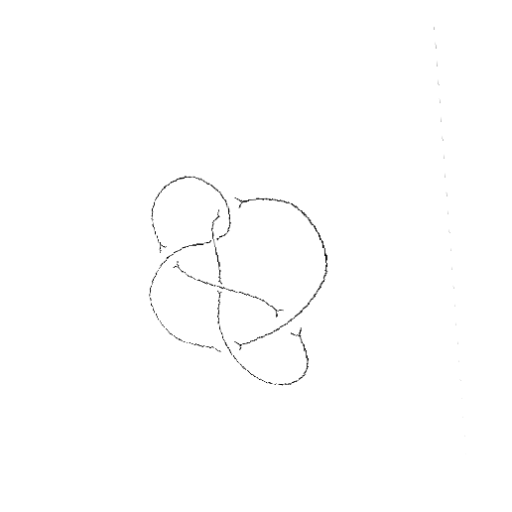
Crossing number: 6